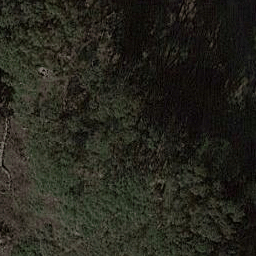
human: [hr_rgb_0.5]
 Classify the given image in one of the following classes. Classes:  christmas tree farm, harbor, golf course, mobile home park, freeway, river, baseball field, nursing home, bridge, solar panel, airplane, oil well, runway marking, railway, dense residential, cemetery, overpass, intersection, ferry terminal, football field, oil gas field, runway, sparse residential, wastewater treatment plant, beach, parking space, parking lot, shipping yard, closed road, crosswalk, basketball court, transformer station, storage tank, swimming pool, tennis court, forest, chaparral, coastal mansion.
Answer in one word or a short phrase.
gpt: forest